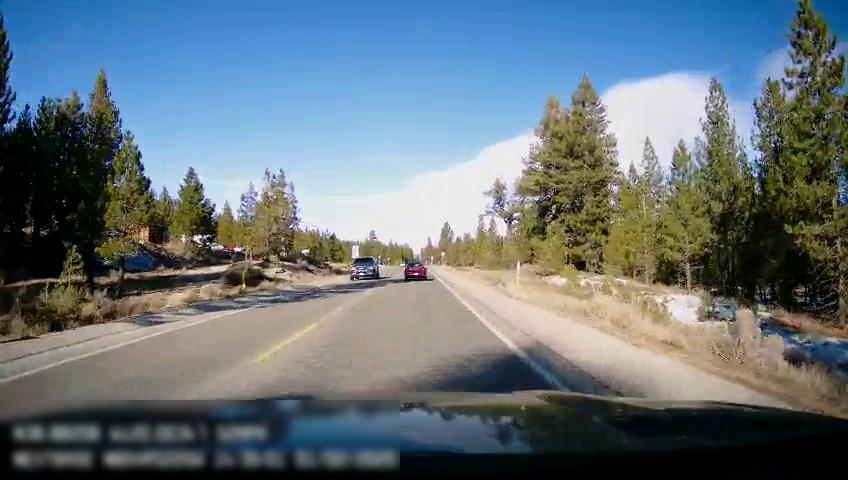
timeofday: Day
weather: Sunny
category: Drivable Space
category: Vehicles | Car
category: Vehicles | SUV
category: Lanes | Current Lane
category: Lanes | Current Lane
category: Lanes | Opposite Lane